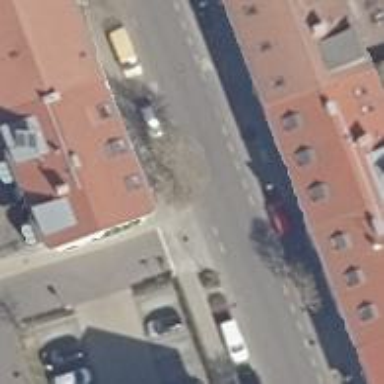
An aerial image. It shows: Sidewalk.